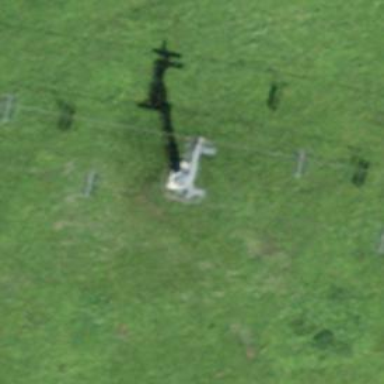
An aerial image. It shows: Pylon for aerialway.